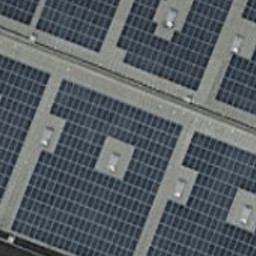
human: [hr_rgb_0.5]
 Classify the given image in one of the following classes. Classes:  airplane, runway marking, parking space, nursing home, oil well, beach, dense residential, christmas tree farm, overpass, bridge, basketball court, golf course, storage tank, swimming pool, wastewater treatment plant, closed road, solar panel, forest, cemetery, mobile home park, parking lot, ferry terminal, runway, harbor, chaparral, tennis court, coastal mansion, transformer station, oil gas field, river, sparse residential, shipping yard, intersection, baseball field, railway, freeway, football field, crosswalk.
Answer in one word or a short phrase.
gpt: solar panel